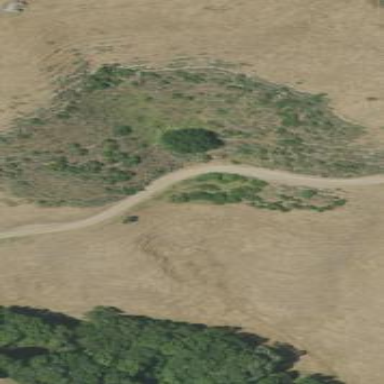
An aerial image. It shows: Patch of scrub vegetation.